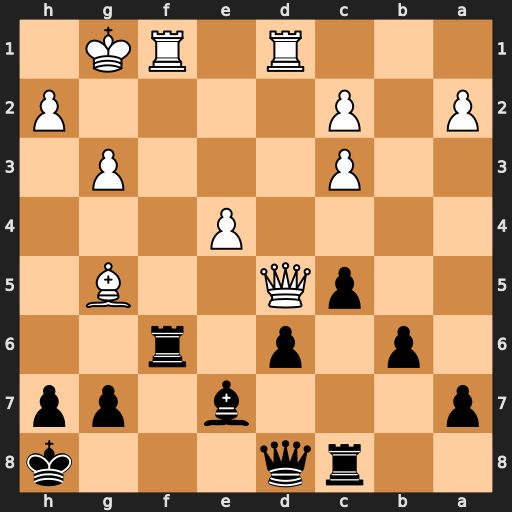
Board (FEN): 2rq3k/p3b1pp/1p1p1r2/2pQ2B1/4P3/2P3P1/P1P4P/3R1RK1
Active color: b
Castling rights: -
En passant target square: -
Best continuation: Rxf1+ Rxf1 Bxg5